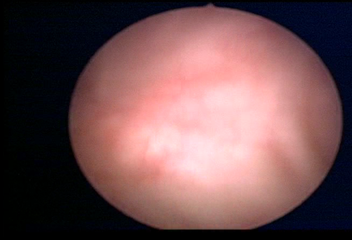
Modality: WLC
Class: Normal mucosa
Bladder cancer association: No